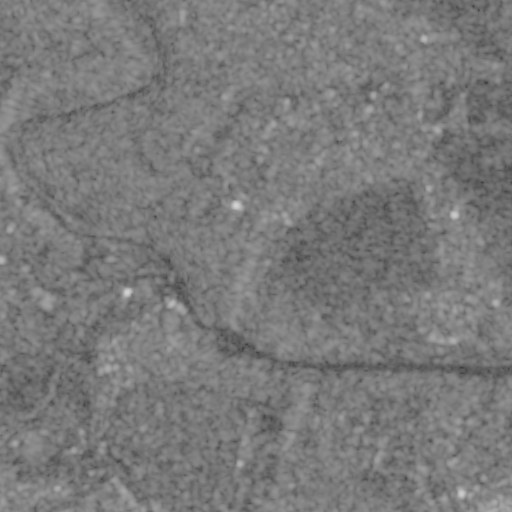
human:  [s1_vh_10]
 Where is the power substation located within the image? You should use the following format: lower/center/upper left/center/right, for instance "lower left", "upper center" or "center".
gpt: The power substation is located in the center left of the image.
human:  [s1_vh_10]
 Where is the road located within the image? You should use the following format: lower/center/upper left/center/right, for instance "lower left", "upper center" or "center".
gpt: There is no road in the image.

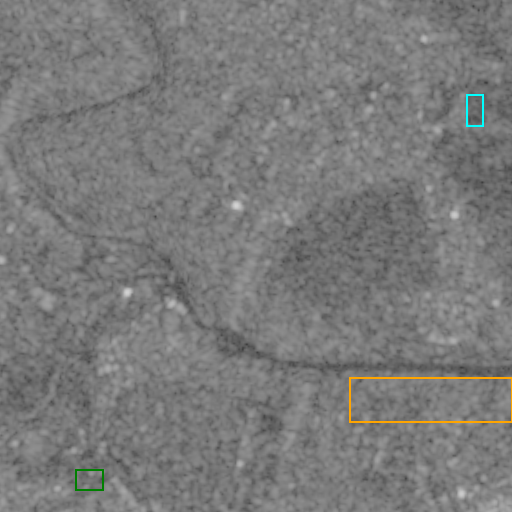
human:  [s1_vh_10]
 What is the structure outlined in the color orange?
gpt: The structure outlined in orange is a park.
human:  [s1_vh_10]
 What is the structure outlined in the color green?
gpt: The structure outlined in green is a parking lot.
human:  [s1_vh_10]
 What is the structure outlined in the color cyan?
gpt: The structure outlined in cyan is a track.
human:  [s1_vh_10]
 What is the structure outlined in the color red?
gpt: There is no red outline.